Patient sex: F
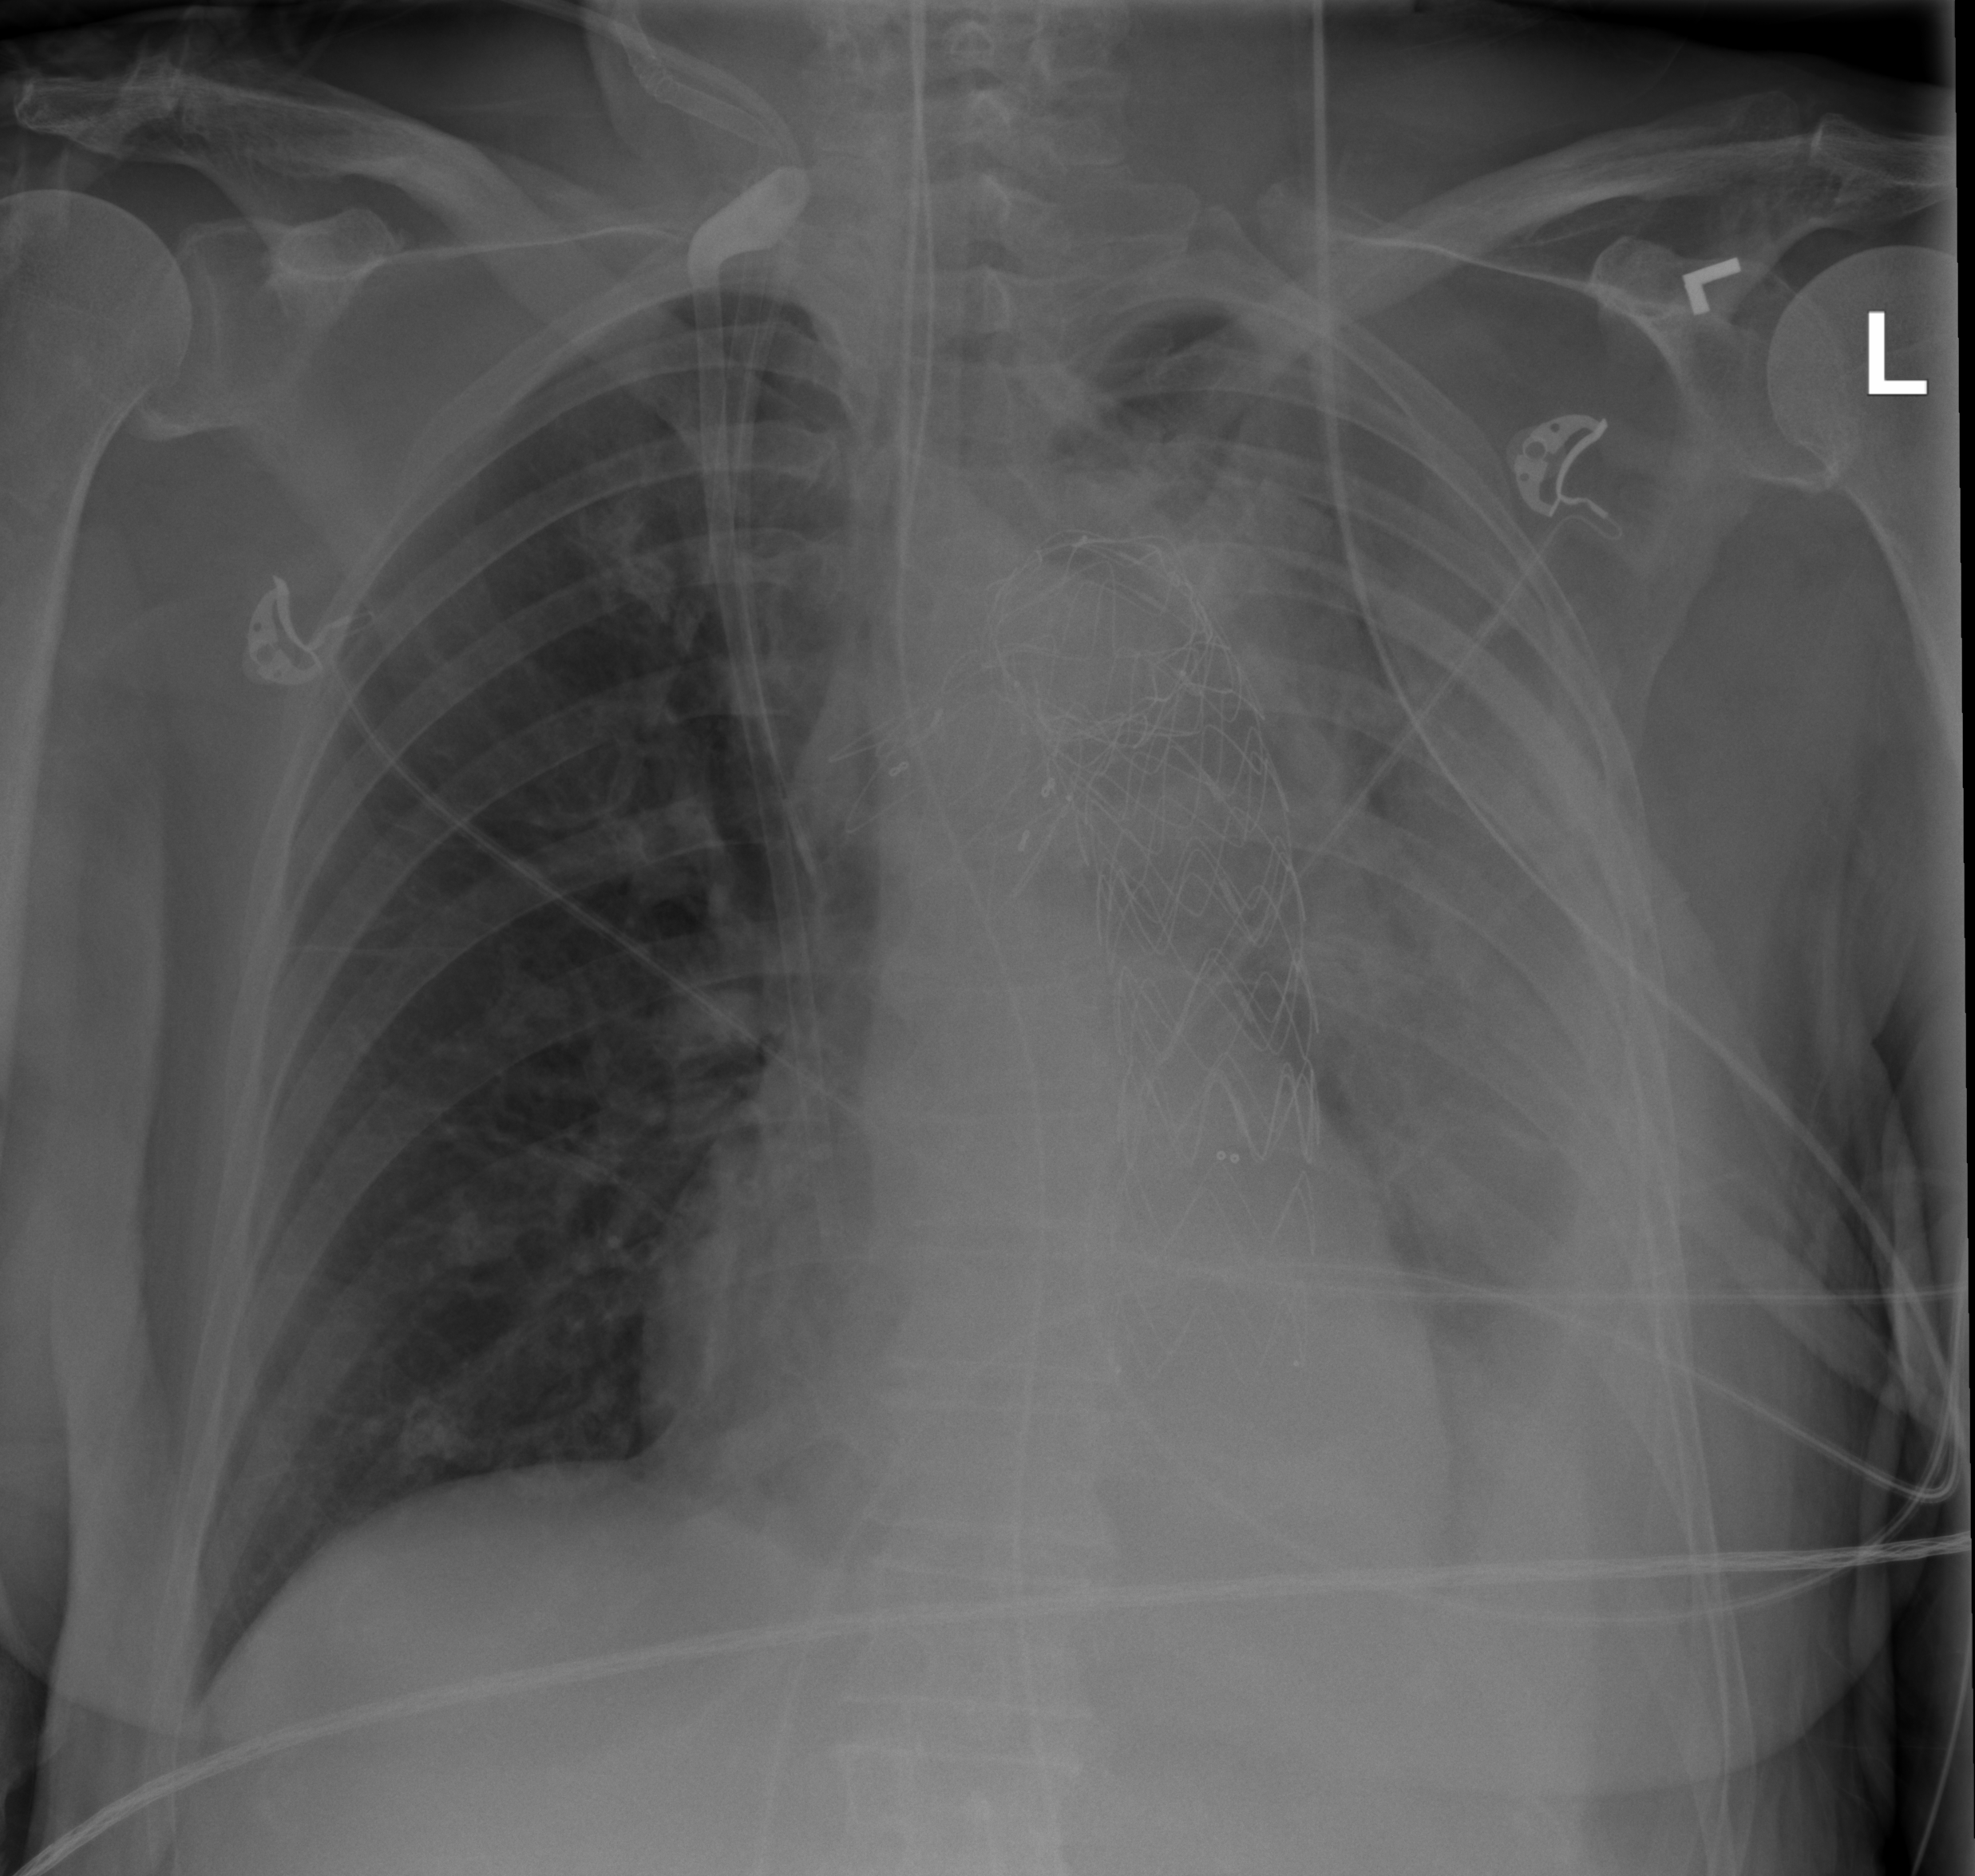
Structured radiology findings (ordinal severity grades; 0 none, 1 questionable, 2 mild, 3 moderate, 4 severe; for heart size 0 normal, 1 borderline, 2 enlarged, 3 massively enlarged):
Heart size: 2
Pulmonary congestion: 2
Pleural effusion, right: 0
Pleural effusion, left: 3
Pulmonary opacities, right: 2
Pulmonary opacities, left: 3
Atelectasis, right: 2
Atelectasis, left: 3